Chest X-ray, PA view. Patient: 15 years old, sex M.
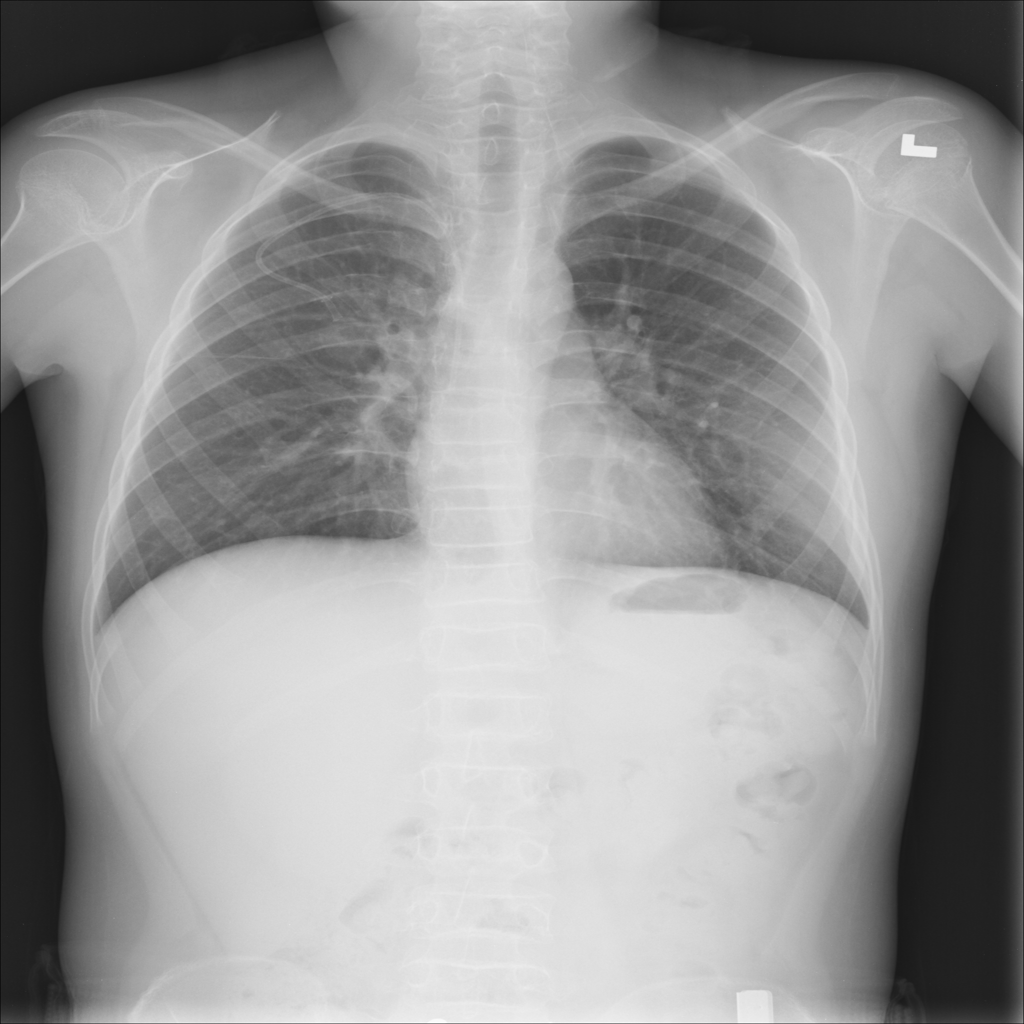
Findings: No Finding